Question: if the squares has connected region in image, how can I detect them.
I have tested the method mentioned in
<URL>
It did not work well.
Any good ideas ?

'''
import cv2
import numpy as np
def angle_cos(p0, p1, p2):
d1, d2 = (p0-p1).astype('float'), (p2-p1).astype('float')
return abs( np.dot(d1, d2) / np.sqrt( np.dot(d1, d1)*np.dot(d2, d2) ) )
def find_squares(img):
squares = []
gray = cv2.cvtColor(img, cv2.COLOR_BGR2GRAY)
# cv2.imshow("gray", gray)
gaussian = cv2.GaussianBlur(gray, (5, 5), 0)
temp,bin = cv2.threshold(gaussian, 80, 255, cv2.THRESH_BINARY)
# cv2.imshow("bin", bin)
contours, hierarchy = cv2.findContours(bin, cv2.RETR_CCOMP, cv2.CHAIN_APPROX_SIMPLE)
cv2.drawContours( gray, contours, -1, (0, 255, 0), 3 )
#cv2.imshow('contours', gray)
for cnt in contours:
cnt_len = cv2.arcLength(cnt, True)
cnt = cv2.approxPolyDP(cnt, 0.02*cnt_len, True)
if len(cnt) == 4 and cv2.contourArea(cnt) > 1000 and cv2.isContourConvex(cnt):
cnt = cnt.reshape(-1, 2)
max_cos = np.max([angle_cos( cnt[i], cnt[(i+1) % 4], cnt[(i+2) % 4] ) for i in xrange(4)])
if max_cos < 0.1:
squares.append(cnt)
return squares
if __name__ == '__main__':
img = cv2.imread('123.bmp')
#cv2.imshow("origin", img)
squares = find_squares(img)
print "Find %d squres" % len(squares)
cv2.drawContours( img, squares, -1, (0, 255, 0), 3 )
cv2.imshow('squares', img)
cv2.waitKey()
'''
I use some method in the opencv example, but the result is not good.
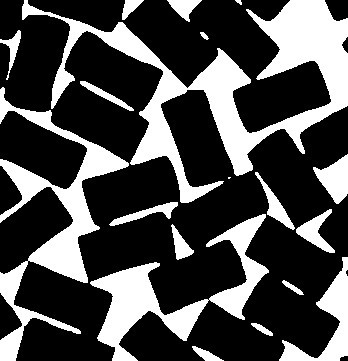
Answer: Applying a Watershed Transform based on the Distance Transform will separate the objects:

Handling objects at the border is always problematic, and often discarded, so that pink rectangle at top left not separated is not a problem at all.
Given a binary image, we can apply the Distance Transform (DT) and from it obtain markers for the Watershed. Ideally there would be a ready function for finding regional minima/maxima, but since it isn't there, we can make a decent guess on how we can threshold DT. Based on the markers we can segment using Watershed, and the problem is solved. Now you can worry about distinguishing components that are rectangles from those that are not.
'''
import sys
import cv2
import numpy
import random
from scipy.ndimage import label
def segment_on_dt(img):
dt = cv2.distanceTransform(img, 2, 3) # L2 norm, 3x3 mask
dt = ((dt - dt.min()) / (dt.max() - dt.min()) * 255).astype(numpy.uint8)
dt = cv2.threshold(dt, 100, 255, cv2.THRESH_BINARY)[1]
lbl, ncc = label(dt)
lbl[img == 0] = lbl.max() + 1
lbl = lbl.astype(numpy.int32)
cv2.watershed(cv2.cvtColor(img, cv2.COLOR_GRAY2BGR), lbl)
lbl[lbl == -1] = 0
return lbl
img = cv2.cvtColor(cv2.imread(sys.argv[1]), cv2.COLOR_BGR2GRAY)
img = cv2.threshold(img, 0, 255, cv2.THRESH_OTSU)[1]
img = 255 - img # White: objects; Black: background
ws_result = segment_on_dt(img)
# Colorize
height, width = ws_result.shape
ws_color = numpy.zeros((height, width, 3), dtype=numpy.uint8)
lbl, ncc = label(ws_result)
for l in xrange(1, ncc + 1):
a, b = numpy.nonzero(lbl == l)
if img[a[0], b[0]] == 0: # Do not color background.
continue
rgb = [random.randint(0, 255) for _ in xrange(3)]
ws_color[lbl == l] = tuple(rgb)
cv2.imwrite(sys.argv[2], ws_color)
'''
From the above image you can consider fitting ellipses in each component to determine rectangles. Then you can use some measurement to define whether the component is a rectangle or not. This approach has a greater chance to work for rectangles that are fully visible, and will likely produce bad results for partially visible ones. The following image shows the result of such approach considering that a component is a rectangle if the rectangle from the fitted ellipse is within 10% of component's area.

'''
# Fit ellipse to determine the rectangles.
wsbin = numpy.zeros((height, width), dtype=numpy.uint8)
wsbin[cv2.cvtColor(ws_color, cv2.COLOR_BGR2GRAY) != 0] = 255
ws_bincolor = cv2.cvtColor(255 - wsbin, cv2.COLOR_GRAY2BGR)
lbl, ncc = label(wsbin)
for l in xrange(1, ncc + 1):
yx = numpy.dstack(numpy.nonzero(lbl == l)).astype(numpy.int64)
xy = numpy.roll(numpy.swapaxes(yx, 0, 1), 1, 2)
if len(xy) < 100: # Too small.
continue
ellipse = cv2.fitEllipse(xy)
center, axes, angle = ellipse
rect_area = axes[0] * axes[1]
if 0.9 < rect_area / float(len(xy)) < 1.1:
rect = numpy.round(numpy.float64(
cv2.cv.BoxPoints(ellipse))).astype(numpy.int64)
color = [random.randint(60, 255) for _ in xrange(3)]
cv2.drawContours(ws_bincolor, [rect], 0, color, 2)
cv2.imwrite(sys.argv[3], ws_bincolor)
'''